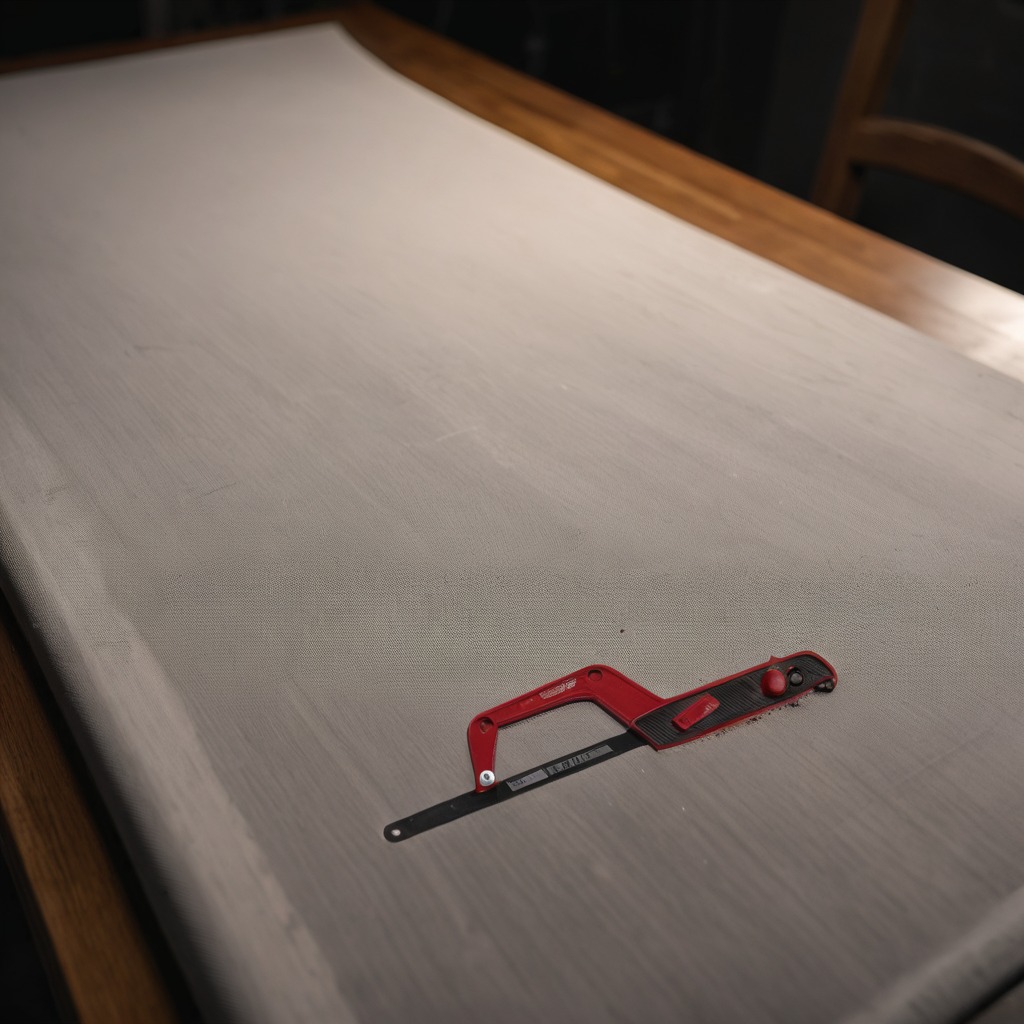
A metal saw is lying on a wooden table inside a workshop at night dim ambient light soft shadows worn but beneath the cloth